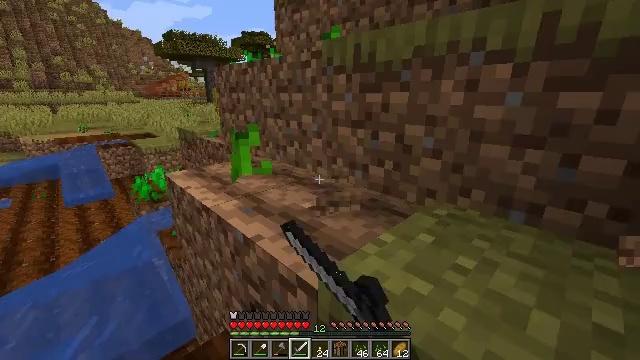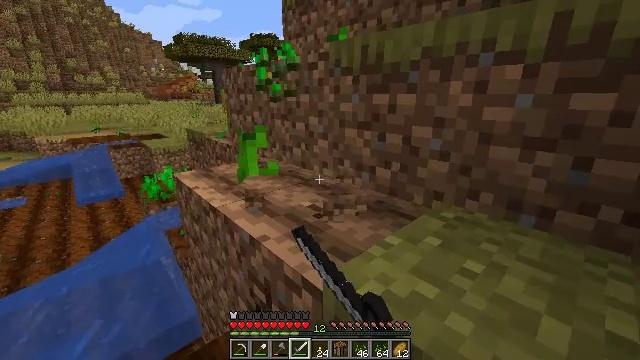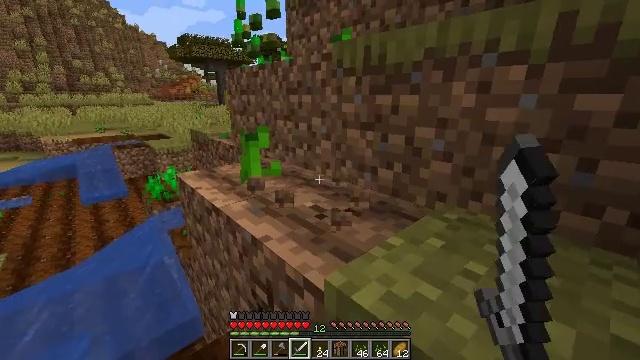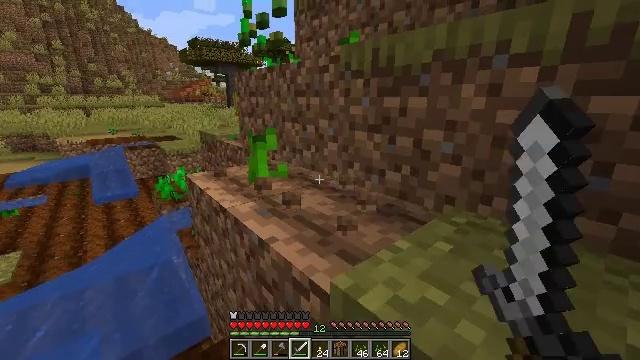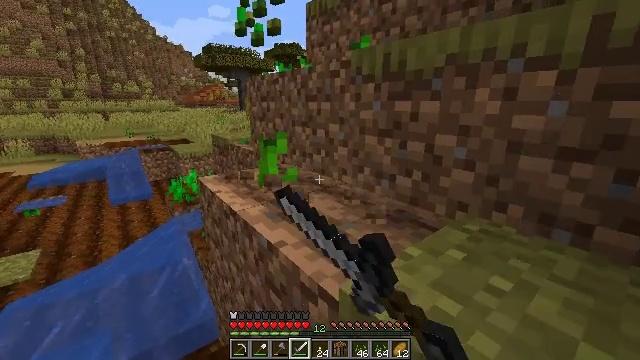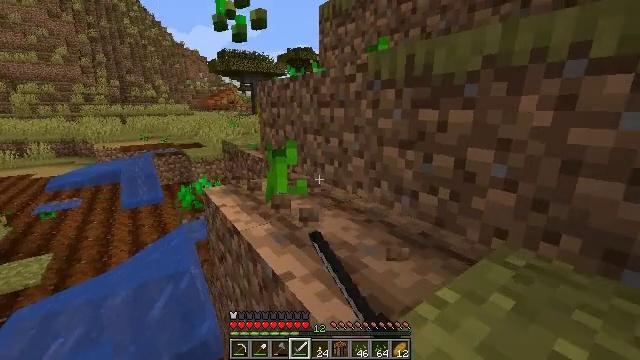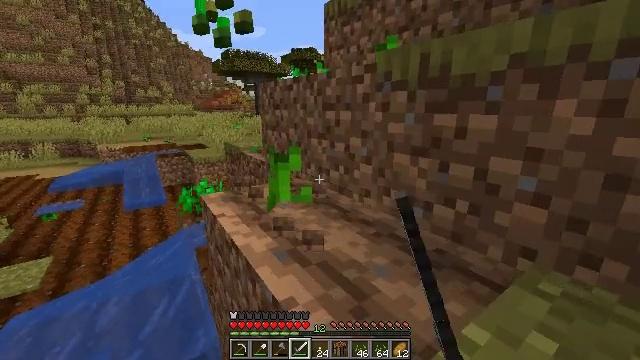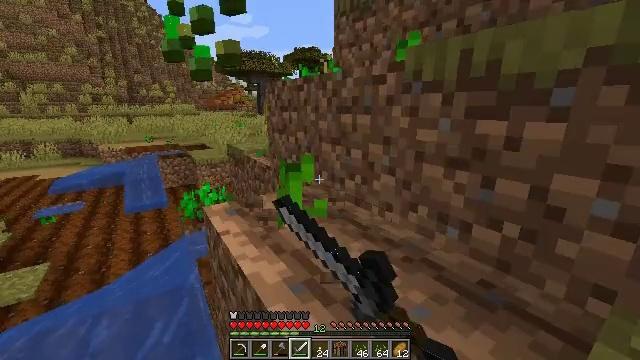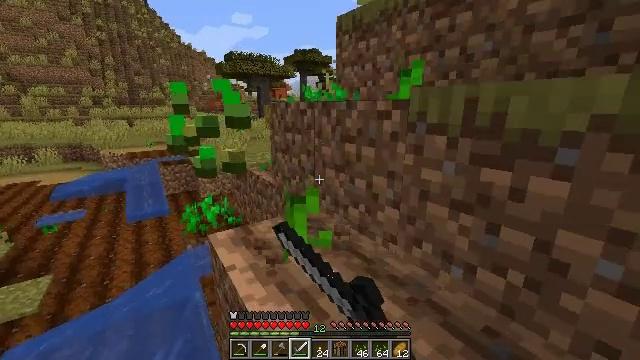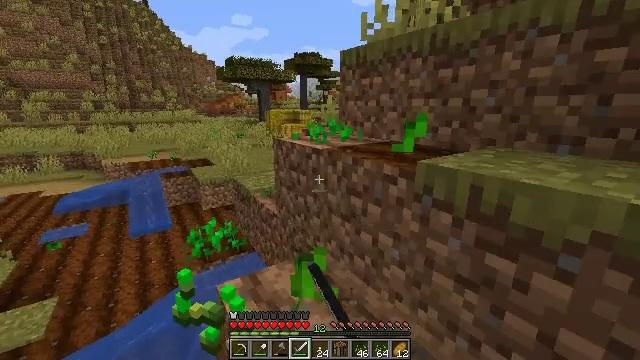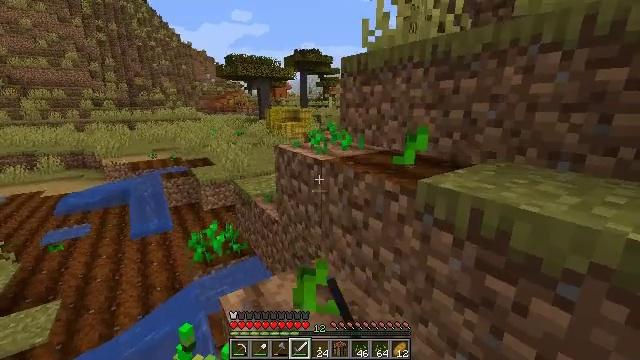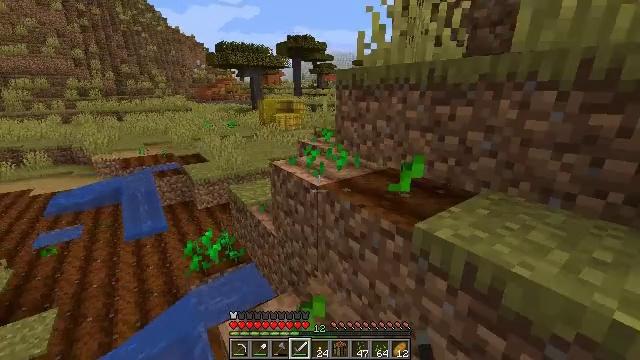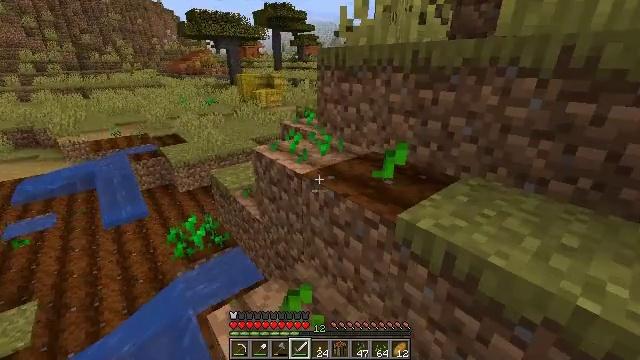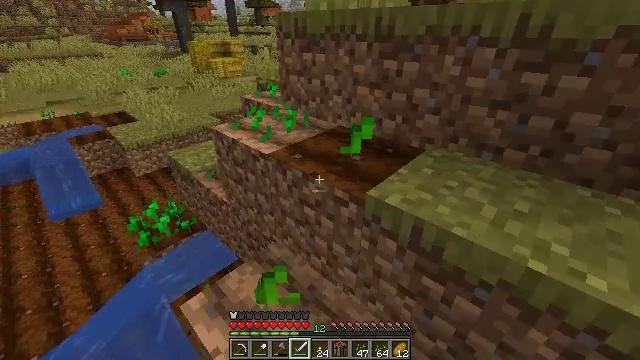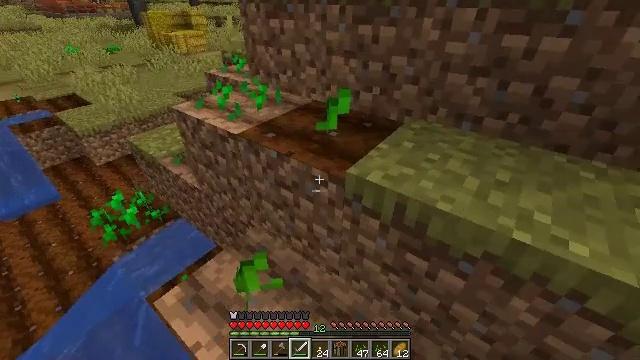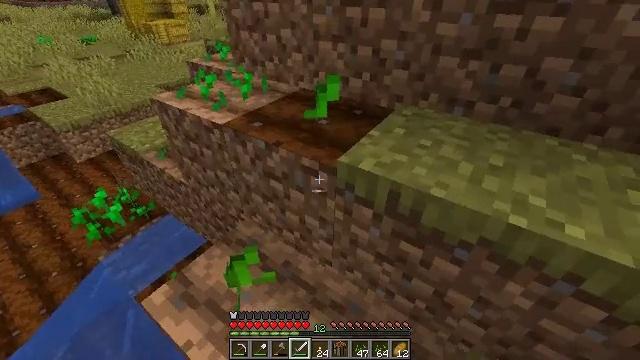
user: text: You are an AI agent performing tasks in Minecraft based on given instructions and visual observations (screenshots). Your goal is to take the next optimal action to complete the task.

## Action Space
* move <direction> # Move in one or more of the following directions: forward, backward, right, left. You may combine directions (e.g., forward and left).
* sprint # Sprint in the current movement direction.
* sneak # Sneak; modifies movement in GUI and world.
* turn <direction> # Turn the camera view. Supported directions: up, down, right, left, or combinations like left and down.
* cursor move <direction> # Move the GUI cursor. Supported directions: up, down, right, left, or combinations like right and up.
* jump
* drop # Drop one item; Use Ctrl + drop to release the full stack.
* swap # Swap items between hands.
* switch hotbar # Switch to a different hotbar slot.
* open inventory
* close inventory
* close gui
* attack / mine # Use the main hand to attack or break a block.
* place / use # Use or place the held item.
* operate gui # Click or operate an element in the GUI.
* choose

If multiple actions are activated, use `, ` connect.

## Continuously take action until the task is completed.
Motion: motion action
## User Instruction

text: Clear the melon stem from the farmland.
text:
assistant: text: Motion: turn left, attack / mine
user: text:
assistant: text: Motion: attack / mine
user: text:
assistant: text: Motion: turn left, attack / mine
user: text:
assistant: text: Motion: move forward, turn left, attack / mine
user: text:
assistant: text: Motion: move forward, turn left, attack / mine
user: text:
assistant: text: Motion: move forward, attack / mine
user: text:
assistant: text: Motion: move forward, attack / mine
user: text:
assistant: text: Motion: move forward and move right, attack / mine, jump
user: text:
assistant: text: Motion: move forward and move right, jump
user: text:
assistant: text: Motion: move forward and move right, jump
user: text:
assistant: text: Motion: move forward and move right, turn right and down, jump
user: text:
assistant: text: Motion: move forward and move right, turn right and down, jump
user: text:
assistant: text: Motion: move forward and move right, turn right and down
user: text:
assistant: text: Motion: move forward, turn right and down
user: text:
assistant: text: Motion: turn right and down
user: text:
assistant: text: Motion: no_op
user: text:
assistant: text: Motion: turn down
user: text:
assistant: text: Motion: move right, turn left and down
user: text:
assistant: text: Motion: move right, turn left and down
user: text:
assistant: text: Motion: move right, turn left and down
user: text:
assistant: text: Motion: move right, turn left
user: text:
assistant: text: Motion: turn left
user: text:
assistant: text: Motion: turn left
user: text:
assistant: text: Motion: turn left
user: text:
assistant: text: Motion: turn left
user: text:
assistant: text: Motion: turn left and up
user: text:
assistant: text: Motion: turn left and up, attack / mine
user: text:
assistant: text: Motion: attack / mine
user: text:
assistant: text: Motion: attack / mine
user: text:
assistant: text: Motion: turn left and up, attack / mine